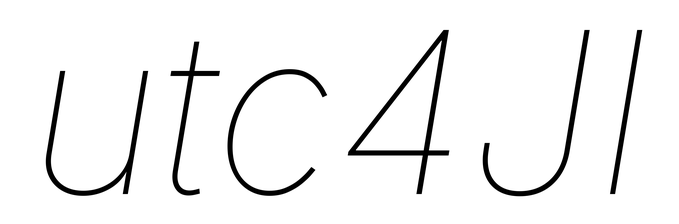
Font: Inter-Italic_Thin_Italic